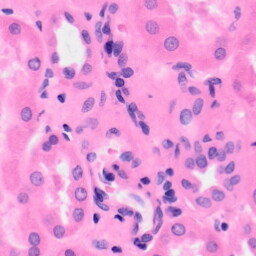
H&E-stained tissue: Kidney